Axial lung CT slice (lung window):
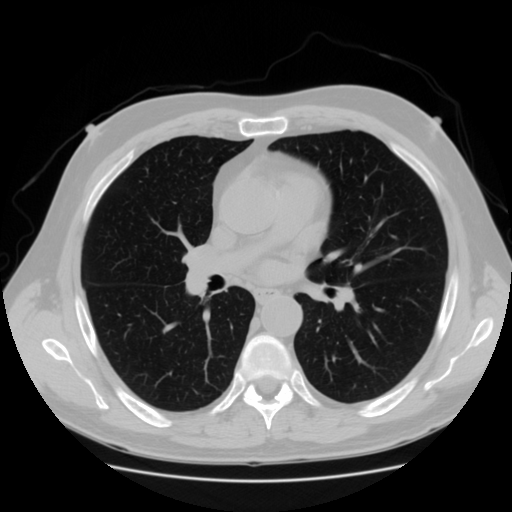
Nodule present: no